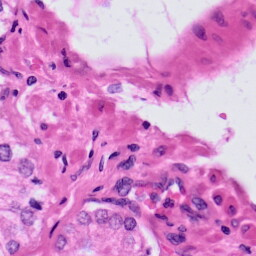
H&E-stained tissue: Prostate